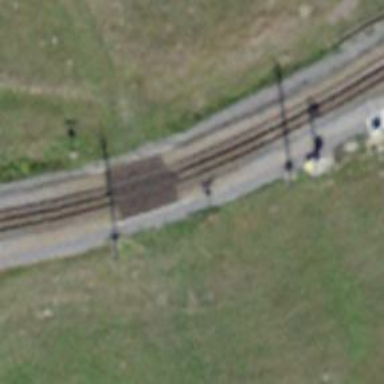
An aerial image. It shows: Narrow-gauge railway track with electrified contact line. The railway has one track.